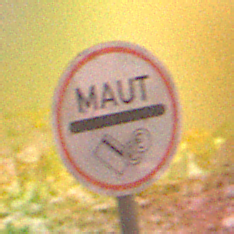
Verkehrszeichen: MautflichtigeStrecke
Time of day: Night
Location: Outdoor (Nature)
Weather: Clear
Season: NotSpecified
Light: Natural